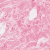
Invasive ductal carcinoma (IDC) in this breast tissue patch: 0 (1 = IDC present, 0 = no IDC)